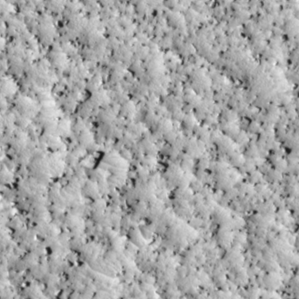
Label: non_frost